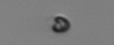
Label: nanoplankton_mix